Question: I am using 'FragmentPagerAdapter' that contains two Fragments. Two Fragments extends from AbstractFragment which extends Fragment. I am not able to get the page title of the fragment when its created because the title is pass as an argument to the fragment:
FragmentActivity's inner Class:
'''
ArrayList<AbstractFragment> fragments = new ArrayList<AbstractFragment >();
public class SectionsPagerAdapter extends FragmentPagerAdapter {
public SectionsPagerAdapter(FragmentManager fm) {
super(fm);
}
@Override
public Fragment getItem(int position) {
return fragments.get(position);
}
@Override
public int getCount() {
return fragments.size();
}
@Override
public CharSequence getPageTitle(int position) {
return fragments.get(position).getTitle();
}
}
'''
AbstractFragment :
'''
protected Bundle data;
protected String title;
@Override
public void onCreate(Bundle savedInstanceState) {
super.onCreate(savedInstanceState);
data=this.getArguments();
numberSetData=data.getParcelableArrayList(KEY_CHART_DATA);
title=data.getString(KEY_CHART_TITLE);
//Title should is determined here.
}
public abstract String getTitle();
'''
ConcreteFragment:
'''
@Override
public String getTitle(){
return title;
}
'''

The problem solves if I swipe to the next fragment , title will appear but not when its created. Any advice?
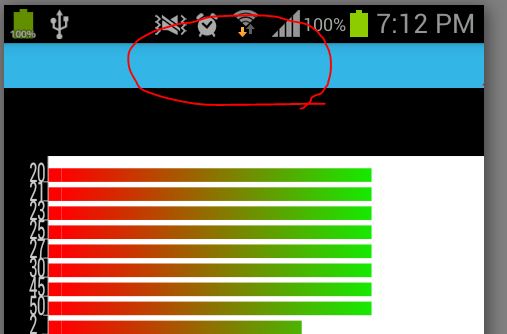
Answer: You are calling 'getTitle' at a point where 'onCreate' has not yet been called for that 'Fragment'. A known workaround for this would be to check if 'onCreate' has been called, and if not then return 'data.getString(KEY_CHART_TITLE)'.
'''
public String getTitle()
{
if( title == null )
{
title = getArguments().getString(KEY_CHART_TITLE);
}
return title;
}
'''